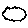
Label: cloud